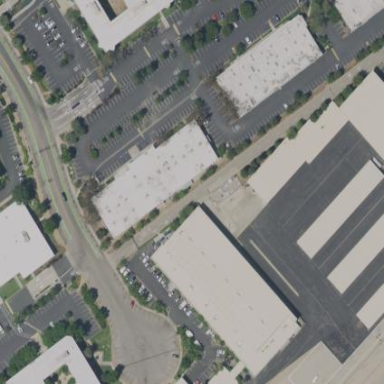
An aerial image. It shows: Commercial building.